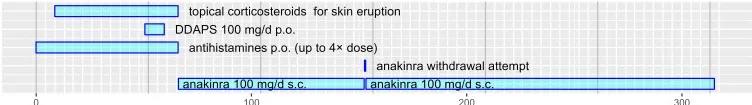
Overview of the patient's disease course. Step plots of laboratory parameters over time aligned with bar chart of treatment modalities. With the exception of an immediate relapse during a single anakinra withdrawal attempt, the patient has remained free of inflammatory episodes for a follow period of about 250 weeks (~5 years) now. Different antihistamines including cetirizine 10 mg p. O were given up to 4x standard dose. Topical corticosteroids included methylprednisolone and clobetasol. WBC, white blood cell counts, in 1/nl. CRP, C-reactive protein concentration in mg/l. SAA, serum amyloid A concentration in mg/dl. The reference ranges are shaded in green. Red dots indicate values outside the reference range, dark green dots values within. The white vertical grid lines indicate months, the grey vertical grid lines years.
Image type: chart (chart)